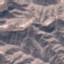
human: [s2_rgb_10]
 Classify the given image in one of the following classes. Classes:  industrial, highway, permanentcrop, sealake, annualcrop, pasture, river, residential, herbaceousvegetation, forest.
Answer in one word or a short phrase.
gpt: HerbaceousVegetation